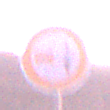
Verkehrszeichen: VerbotUeberholenEinspurigeFahrzeuge
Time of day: Dawn
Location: Outdoor (Nature)
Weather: PartlyCloudy
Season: NotSpecified
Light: Natural